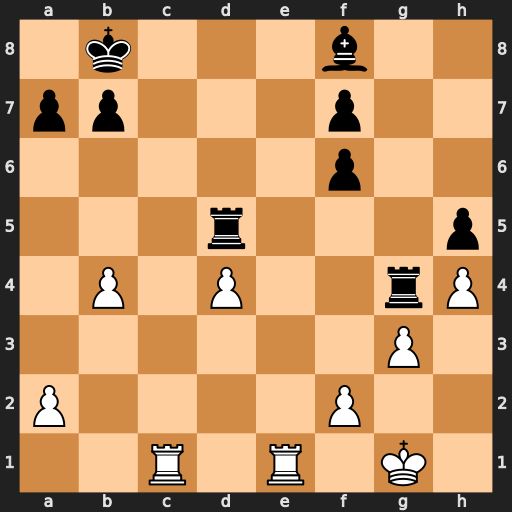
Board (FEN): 1k3b2/pp3p2/5p2/3r3p/1P1P2rP/6P1/P4P2/2R1R1K1
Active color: w
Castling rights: -
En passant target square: -
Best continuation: Re8+ Rd8 Rxd8#